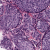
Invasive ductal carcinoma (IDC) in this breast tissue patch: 0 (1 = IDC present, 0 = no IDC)